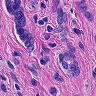
Metastatic tissue present: yes